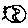
Label: bird